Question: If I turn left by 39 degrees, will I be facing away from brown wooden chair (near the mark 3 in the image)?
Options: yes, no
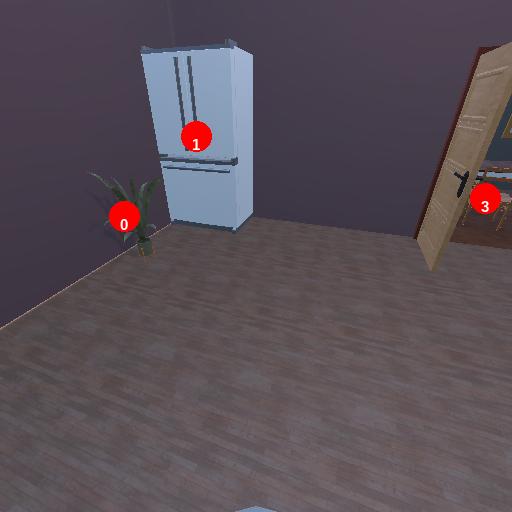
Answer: yes